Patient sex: M
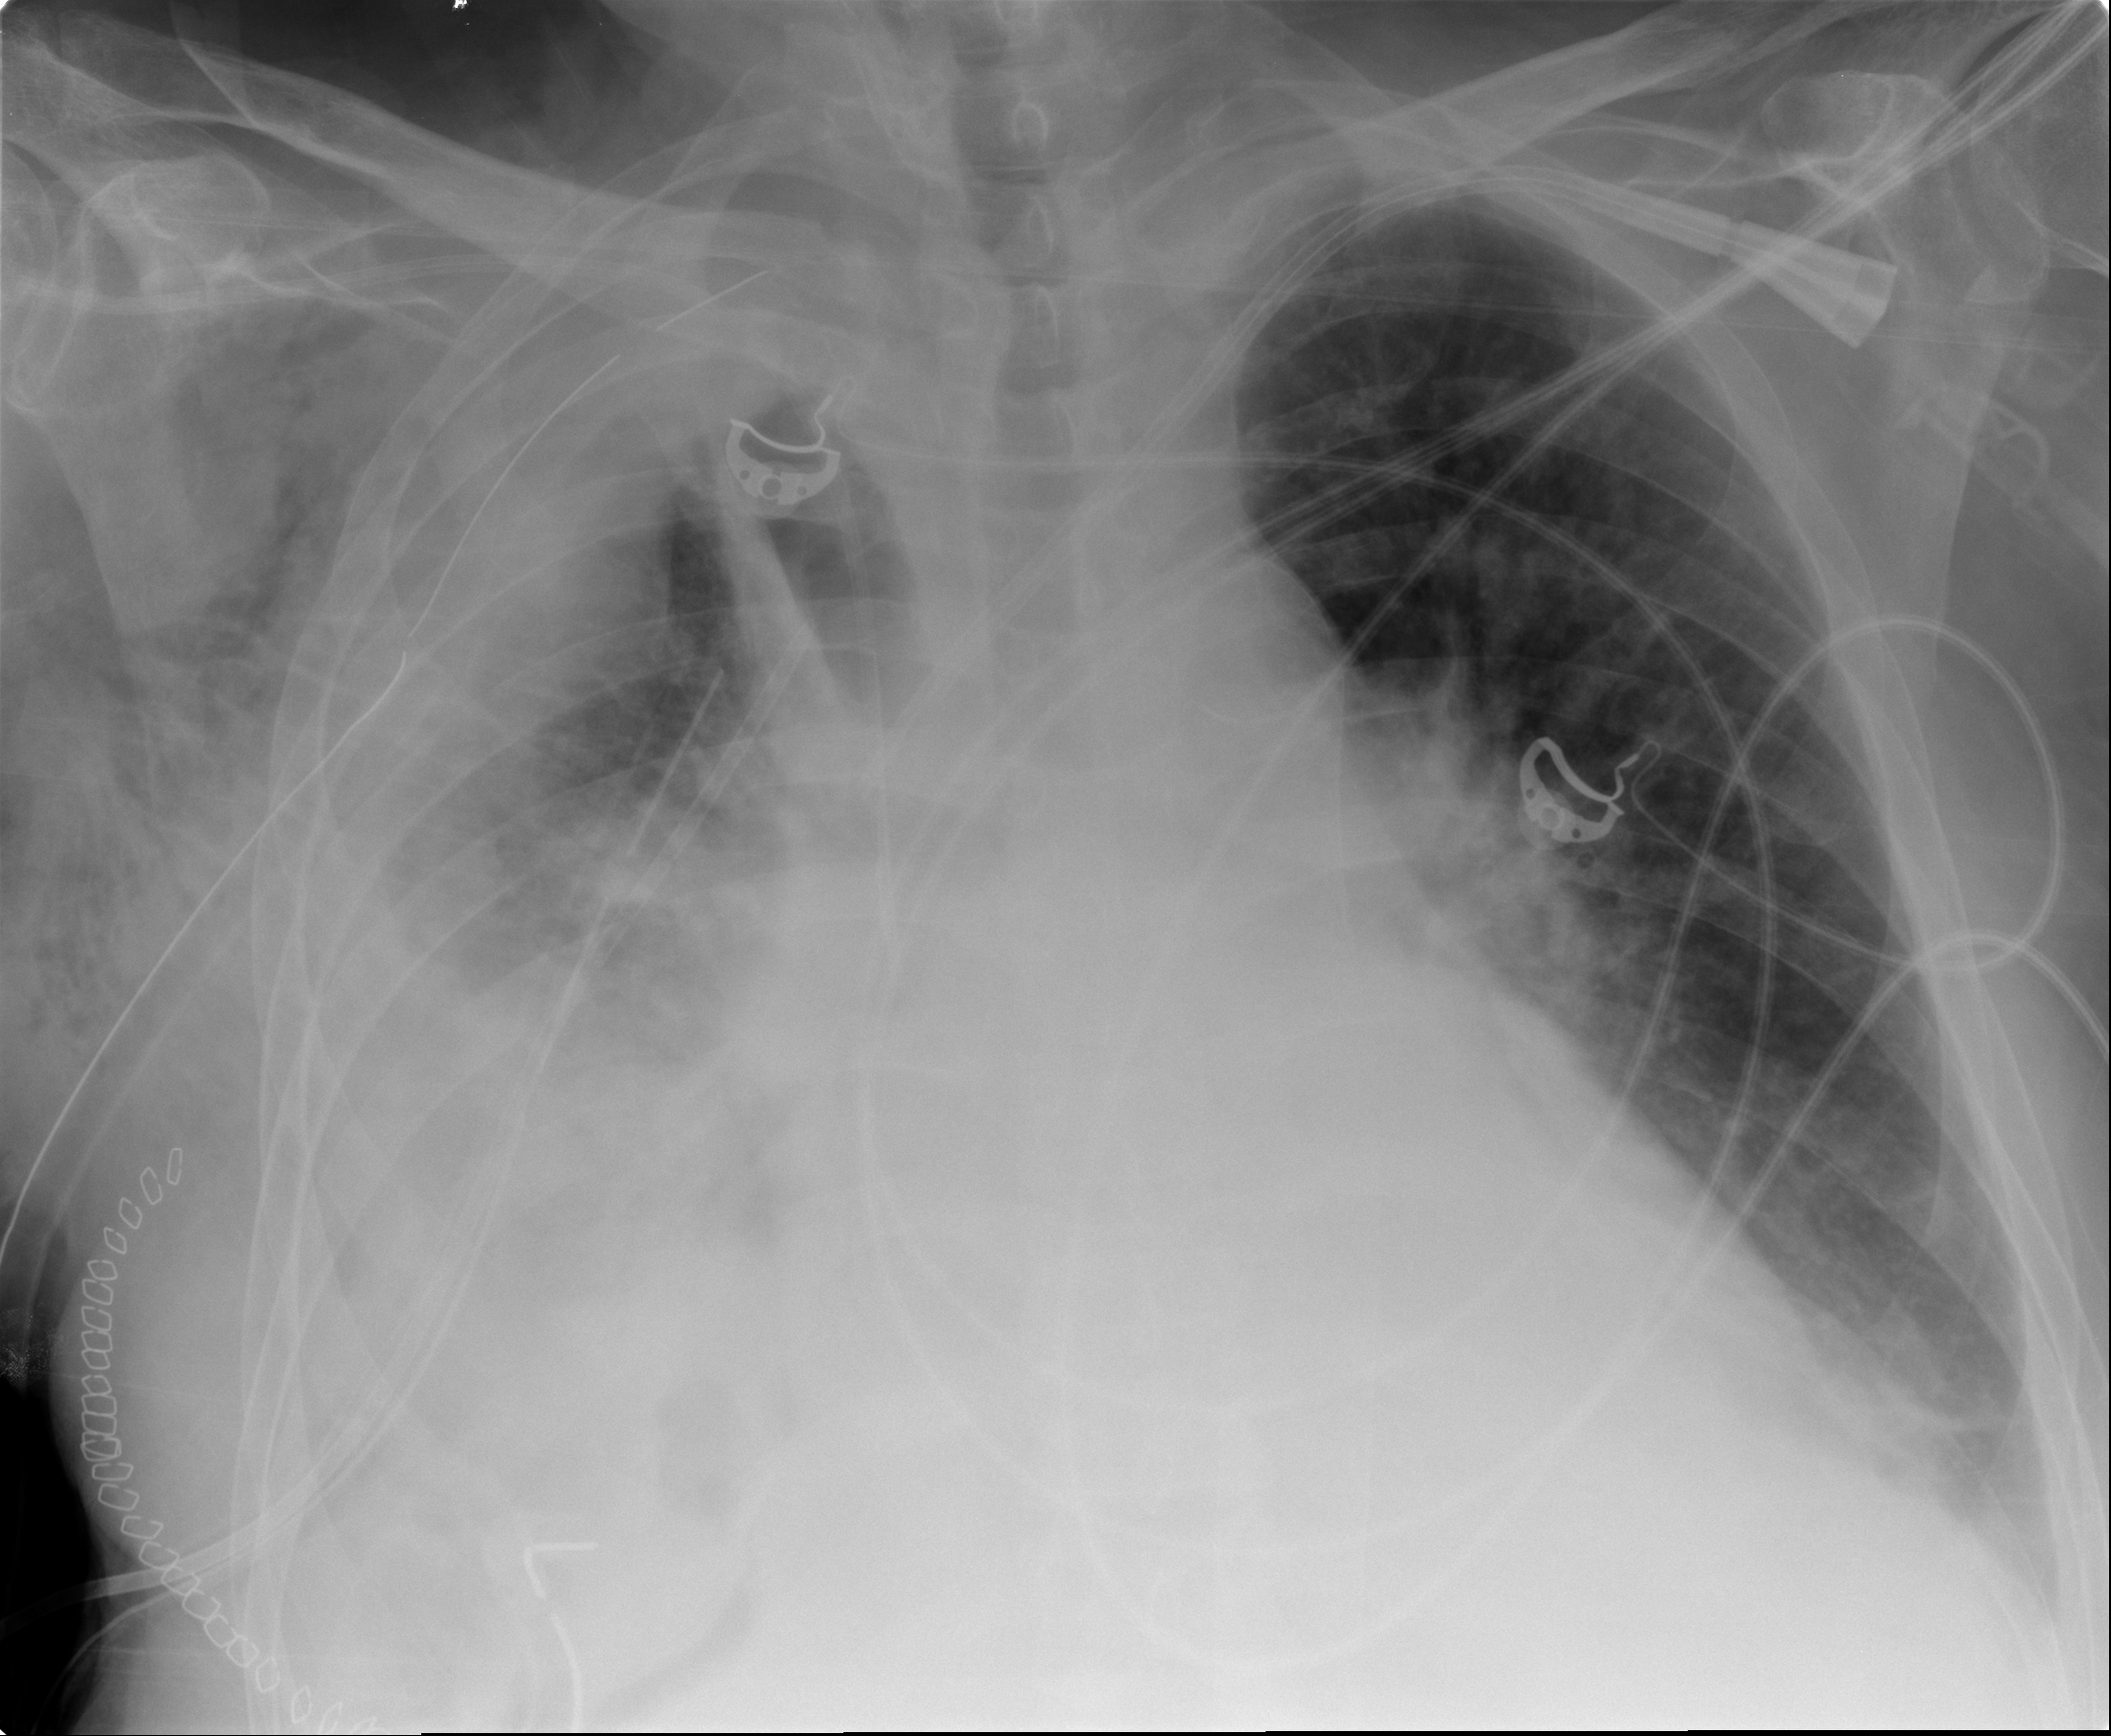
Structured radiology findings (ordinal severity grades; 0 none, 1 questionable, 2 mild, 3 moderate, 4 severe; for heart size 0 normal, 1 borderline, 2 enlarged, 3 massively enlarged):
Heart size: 2
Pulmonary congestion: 1
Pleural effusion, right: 3
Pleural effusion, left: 2
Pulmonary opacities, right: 3
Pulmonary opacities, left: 1
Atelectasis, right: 3
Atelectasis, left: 2